Question: I want to publish my shiny app. For this I created an account in <URL>
Then, in RStudio, I go to 'Tools->Shiny Apps->Publish Apps' and paste the token, account and secret information.
Finally, I get the error:
'''
Error: /v1/users/current/ 426 - shinyapps package out of date.
To update visit: https://github.com/rstudio/shinyapps
'''

When I try to install "shinyapps", the following message occurs:
'''
install.packages("shinyapps")
Error in install.packages : Updating loaded packages
Restarting R session...
Error in tools:::httpdPort <= 0L :
comparison (4) is possible only for atomic and list types
'''
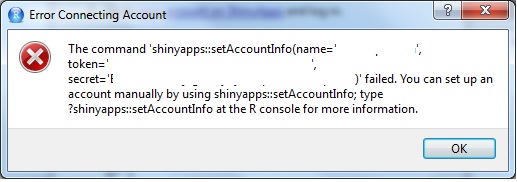
Answer: As the error message says, please install from <URL>'.